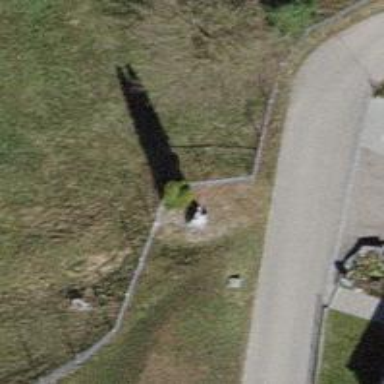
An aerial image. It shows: Historic wayside cross.